Question: I am trying to install sasl-0.1.3 python package on windows 7 (64 bit machine).
It is fialing wiht C1083 fatal error.
Looks like saslwrapper.cpp is unable to include sasl/sasl.h library in c++ module.

Please help me in resolving the issue. Let me know if you need more details.
I installed python 2.7 on my machine.
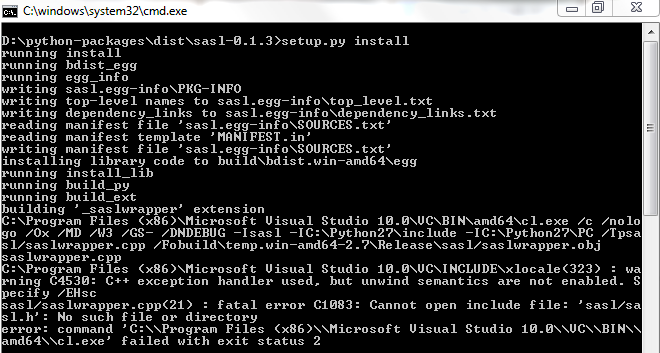
Answer: The easier way I find to install sasl on windows 7 is to use the pre-compiled version from here : <URL>
There is a direct link to the sasl librairies here : <URL> just pick the one you need.
Then you install it using pip :
'''
pip install sasl-0.1.3-cp27-none-win_amd64.whl
'''